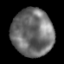
Tissue: lung
Cell type: Epithelial cells
Senescence score: 0.1681
Nuclear area (px): 1920
Mean DAPI intensity: 110.128